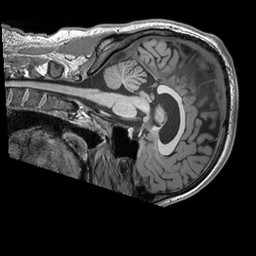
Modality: T1w
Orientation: sagittal
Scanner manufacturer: siemens
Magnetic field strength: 3 T
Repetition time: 2.53 s
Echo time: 0.00298 s